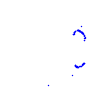
Particle: kaon